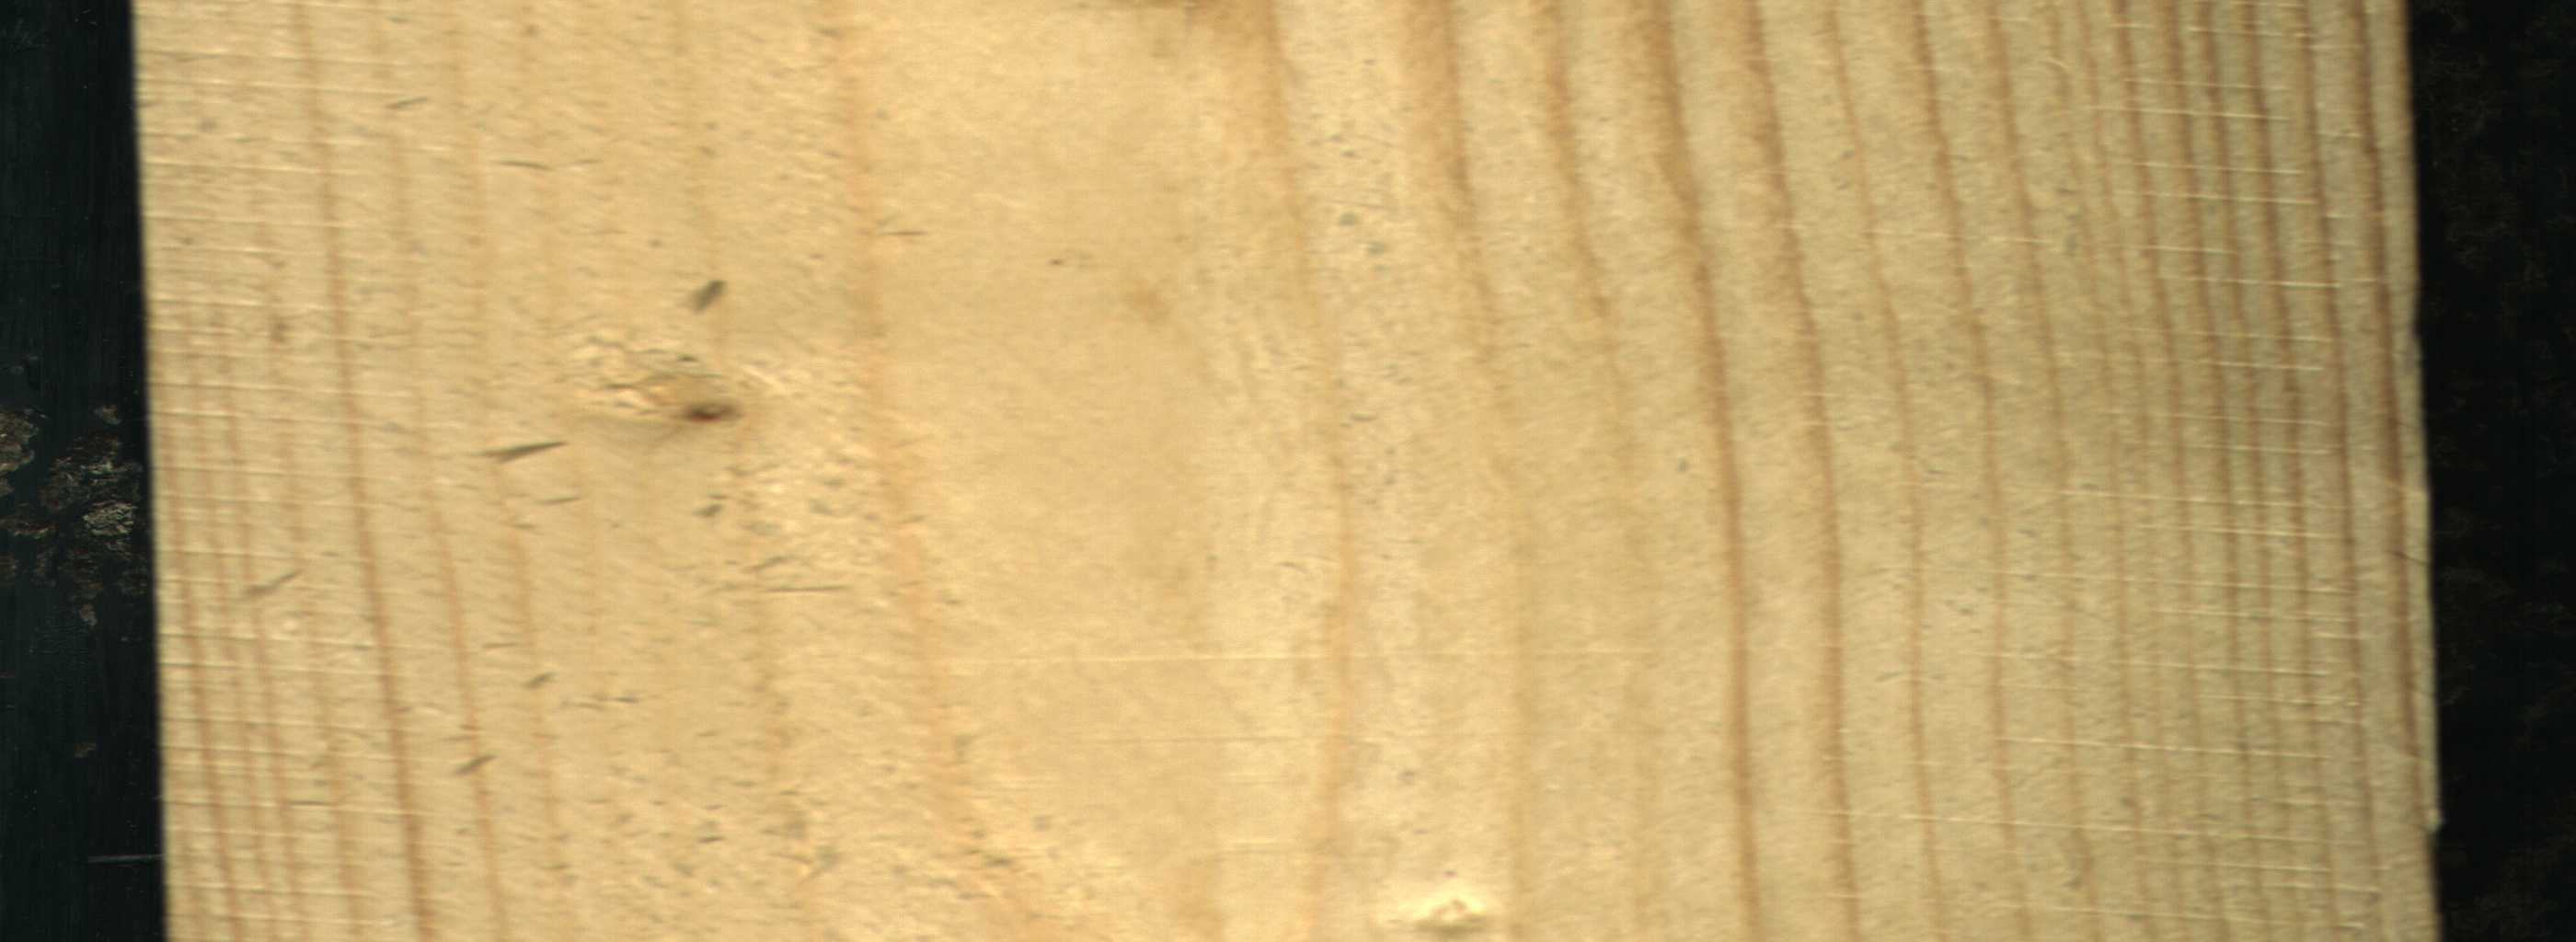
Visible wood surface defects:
Live_Knot